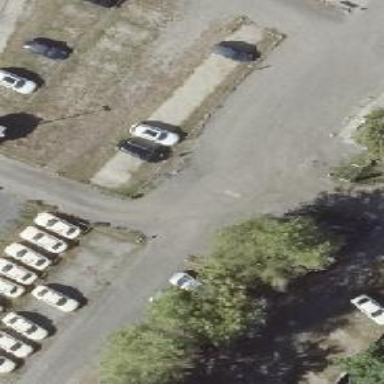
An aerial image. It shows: Parking aisle designated as service road.